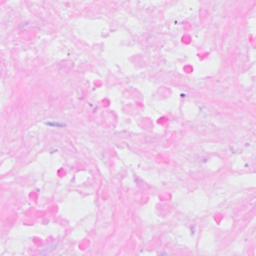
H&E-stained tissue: Breast